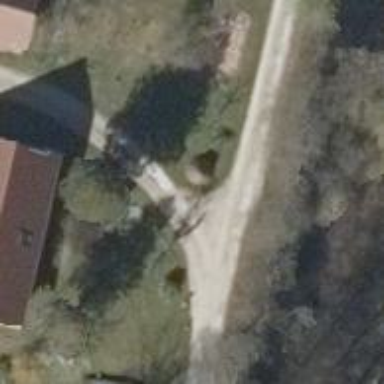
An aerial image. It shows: Compacted driveway serving as service road.